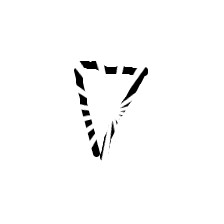
Shape: triangle